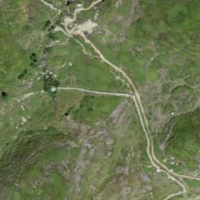
EUNIS habitat code: 26
Species observed at this site:
Vaccinium uliginosum